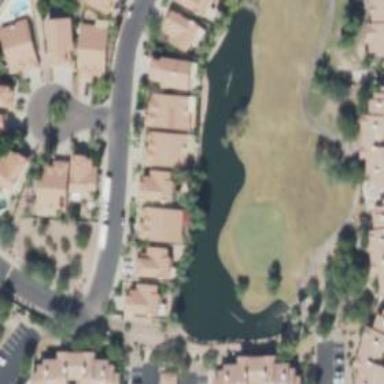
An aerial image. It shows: Picturesque scene of golf course with lateral water hazard.